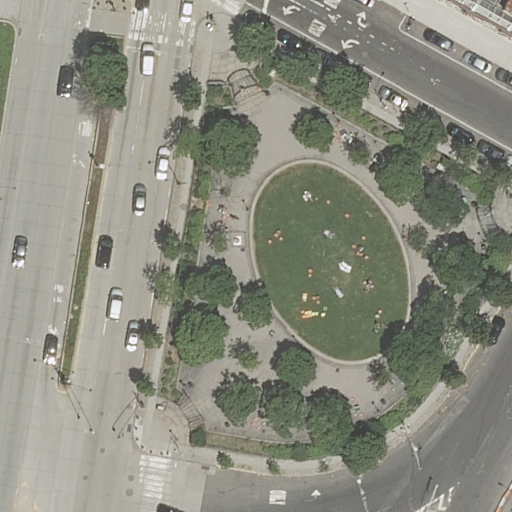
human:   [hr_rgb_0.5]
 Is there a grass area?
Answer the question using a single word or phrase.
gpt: yes

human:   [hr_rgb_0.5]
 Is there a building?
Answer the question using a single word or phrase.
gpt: yes

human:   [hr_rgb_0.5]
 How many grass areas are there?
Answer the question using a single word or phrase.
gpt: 7

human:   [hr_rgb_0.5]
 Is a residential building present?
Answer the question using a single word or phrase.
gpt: yes

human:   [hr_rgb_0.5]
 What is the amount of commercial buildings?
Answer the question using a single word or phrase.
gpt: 0

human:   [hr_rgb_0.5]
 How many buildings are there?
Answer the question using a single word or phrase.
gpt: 1

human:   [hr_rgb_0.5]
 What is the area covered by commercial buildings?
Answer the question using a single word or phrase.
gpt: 0m2

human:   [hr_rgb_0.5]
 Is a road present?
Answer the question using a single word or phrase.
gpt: yes

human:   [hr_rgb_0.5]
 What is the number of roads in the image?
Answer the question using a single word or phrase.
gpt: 15

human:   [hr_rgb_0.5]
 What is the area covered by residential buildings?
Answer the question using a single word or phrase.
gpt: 54m2

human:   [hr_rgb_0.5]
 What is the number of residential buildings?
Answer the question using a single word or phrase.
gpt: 1

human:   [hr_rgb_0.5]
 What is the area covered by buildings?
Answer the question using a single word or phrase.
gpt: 54m2

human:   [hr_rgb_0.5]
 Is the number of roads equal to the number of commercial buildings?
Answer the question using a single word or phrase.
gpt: no

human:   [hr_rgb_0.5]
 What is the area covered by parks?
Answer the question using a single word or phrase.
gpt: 5045m2

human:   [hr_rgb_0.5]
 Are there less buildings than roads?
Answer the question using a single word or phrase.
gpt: yes

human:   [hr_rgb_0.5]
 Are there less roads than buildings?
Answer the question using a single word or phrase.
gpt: no

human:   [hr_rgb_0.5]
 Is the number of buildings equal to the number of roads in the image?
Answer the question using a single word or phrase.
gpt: no

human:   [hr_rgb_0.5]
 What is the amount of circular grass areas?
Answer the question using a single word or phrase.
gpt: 1

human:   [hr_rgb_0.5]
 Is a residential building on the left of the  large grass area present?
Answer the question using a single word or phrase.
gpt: no

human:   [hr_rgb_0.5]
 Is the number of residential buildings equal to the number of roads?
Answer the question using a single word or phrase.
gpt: no

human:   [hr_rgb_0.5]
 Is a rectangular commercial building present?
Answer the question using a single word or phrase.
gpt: no

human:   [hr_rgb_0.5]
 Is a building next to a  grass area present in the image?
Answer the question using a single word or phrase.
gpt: yes

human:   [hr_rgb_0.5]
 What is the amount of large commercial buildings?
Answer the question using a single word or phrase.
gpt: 0

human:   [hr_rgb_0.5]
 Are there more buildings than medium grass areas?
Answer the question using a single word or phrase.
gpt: no

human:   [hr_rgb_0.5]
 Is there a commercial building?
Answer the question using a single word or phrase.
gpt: no

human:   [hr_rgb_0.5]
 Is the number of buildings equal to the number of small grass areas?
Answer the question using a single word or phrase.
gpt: no

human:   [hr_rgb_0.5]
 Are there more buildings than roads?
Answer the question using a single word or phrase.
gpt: no

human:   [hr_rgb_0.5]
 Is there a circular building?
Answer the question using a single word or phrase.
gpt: no

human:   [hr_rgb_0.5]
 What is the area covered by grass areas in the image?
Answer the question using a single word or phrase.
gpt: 1810m2

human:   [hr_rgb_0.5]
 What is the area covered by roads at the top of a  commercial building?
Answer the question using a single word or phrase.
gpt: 0m2

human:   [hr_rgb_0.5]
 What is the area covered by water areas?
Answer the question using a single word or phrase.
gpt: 0m2

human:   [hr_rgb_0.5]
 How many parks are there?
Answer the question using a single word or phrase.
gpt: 1

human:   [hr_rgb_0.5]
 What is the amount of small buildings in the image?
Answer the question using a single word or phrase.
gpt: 1

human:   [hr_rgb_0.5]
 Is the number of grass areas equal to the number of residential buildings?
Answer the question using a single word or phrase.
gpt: no

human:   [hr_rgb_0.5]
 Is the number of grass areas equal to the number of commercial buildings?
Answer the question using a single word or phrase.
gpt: no

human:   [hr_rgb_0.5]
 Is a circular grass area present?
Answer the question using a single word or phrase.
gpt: yes

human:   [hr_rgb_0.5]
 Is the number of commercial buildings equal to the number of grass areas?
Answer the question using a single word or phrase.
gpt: no

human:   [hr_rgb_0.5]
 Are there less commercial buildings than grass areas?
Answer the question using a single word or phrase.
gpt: yes

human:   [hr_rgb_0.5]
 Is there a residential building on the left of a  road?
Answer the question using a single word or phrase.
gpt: no

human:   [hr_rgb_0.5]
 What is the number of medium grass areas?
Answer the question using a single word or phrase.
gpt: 4

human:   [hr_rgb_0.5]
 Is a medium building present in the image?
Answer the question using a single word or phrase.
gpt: no

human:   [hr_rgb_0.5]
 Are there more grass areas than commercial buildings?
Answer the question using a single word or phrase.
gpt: yes

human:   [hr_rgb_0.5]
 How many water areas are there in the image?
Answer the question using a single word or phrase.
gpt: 0

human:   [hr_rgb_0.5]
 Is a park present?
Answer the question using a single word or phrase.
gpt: yes

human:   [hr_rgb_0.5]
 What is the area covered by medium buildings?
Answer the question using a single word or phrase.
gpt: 0m2

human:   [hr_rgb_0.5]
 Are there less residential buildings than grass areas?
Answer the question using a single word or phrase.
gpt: yes

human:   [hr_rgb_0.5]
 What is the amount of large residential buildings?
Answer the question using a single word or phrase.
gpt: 0

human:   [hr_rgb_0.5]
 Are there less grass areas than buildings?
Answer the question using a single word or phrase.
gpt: no

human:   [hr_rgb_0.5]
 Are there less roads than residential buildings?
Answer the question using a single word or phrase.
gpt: no

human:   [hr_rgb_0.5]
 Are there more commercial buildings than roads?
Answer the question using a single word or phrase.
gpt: no

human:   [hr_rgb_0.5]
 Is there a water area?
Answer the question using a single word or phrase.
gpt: no

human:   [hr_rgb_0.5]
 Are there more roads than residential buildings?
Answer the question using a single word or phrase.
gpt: yes

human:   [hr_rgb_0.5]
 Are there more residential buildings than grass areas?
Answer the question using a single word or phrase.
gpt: no

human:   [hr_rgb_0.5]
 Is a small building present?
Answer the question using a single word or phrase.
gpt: yes

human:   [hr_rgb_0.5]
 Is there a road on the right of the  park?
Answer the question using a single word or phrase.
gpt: yes

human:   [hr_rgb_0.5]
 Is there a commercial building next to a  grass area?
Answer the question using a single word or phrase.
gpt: no

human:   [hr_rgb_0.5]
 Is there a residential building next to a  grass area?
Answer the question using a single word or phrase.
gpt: yes

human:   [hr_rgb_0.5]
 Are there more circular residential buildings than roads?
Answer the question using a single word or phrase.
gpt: no

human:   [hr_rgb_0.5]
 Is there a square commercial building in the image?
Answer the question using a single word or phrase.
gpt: no

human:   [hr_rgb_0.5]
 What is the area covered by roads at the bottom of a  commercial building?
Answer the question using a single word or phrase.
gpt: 0m2

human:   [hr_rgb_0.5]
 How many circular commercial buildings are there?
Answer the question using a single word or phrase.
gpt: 0

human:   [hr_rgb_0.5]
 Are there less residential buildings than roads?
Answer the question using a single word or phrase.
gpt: yes

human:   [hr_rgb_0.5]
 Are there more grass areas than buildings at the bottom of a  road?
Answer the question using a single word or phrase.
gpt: yes

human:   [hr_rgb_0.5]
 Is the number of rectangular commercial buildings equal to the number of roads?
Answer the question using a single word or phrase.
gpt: no